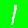
Digit: 1